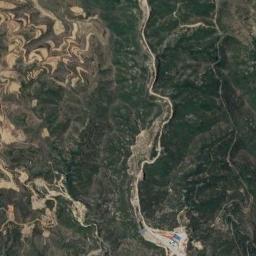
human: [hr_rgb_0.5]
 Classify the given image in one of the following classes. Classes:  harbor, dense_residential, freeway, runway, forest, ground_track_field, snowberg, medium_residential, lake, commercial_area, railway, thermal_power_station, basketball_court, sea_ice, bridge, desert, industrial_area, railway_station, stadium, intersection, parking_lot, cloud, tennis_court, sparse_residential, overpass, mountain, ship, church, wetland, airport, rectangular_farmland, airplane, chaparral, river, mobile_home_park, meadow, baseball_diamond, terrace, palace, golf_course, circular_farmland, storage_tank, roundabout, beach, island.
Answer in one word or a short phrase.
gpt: mountain